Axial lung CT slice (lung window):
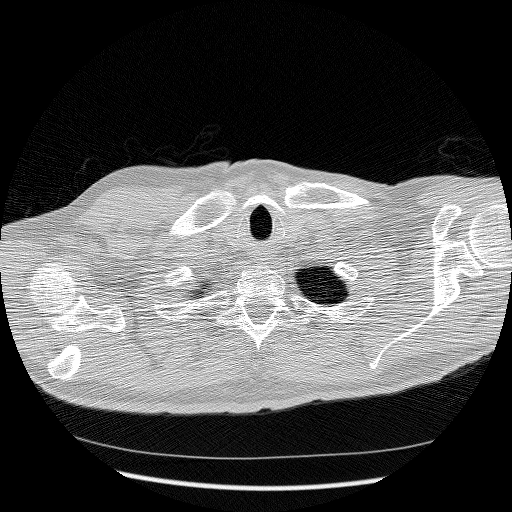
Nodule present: no